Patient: sex F, age 69
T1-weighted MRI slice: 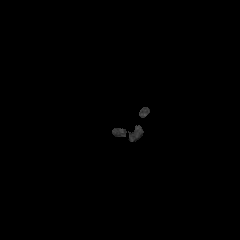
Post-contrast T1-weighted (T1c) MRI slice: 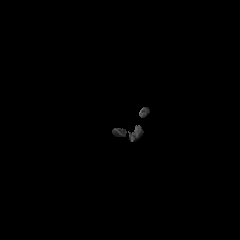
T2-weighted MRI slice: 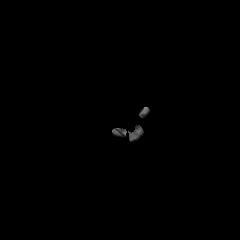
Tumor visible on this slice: no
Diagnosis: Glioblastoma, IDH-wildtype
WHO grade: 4